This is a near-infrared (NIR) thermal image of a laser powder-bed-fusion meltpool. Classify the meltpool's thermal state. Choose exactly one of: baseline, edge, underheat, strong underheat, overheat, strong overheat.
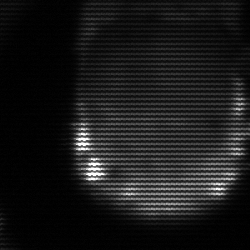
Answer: edge